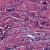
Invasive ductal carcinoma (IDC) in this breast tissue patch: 1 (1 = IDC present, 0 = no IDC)